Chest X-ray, PA view. Patient: 24 years old, sex M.
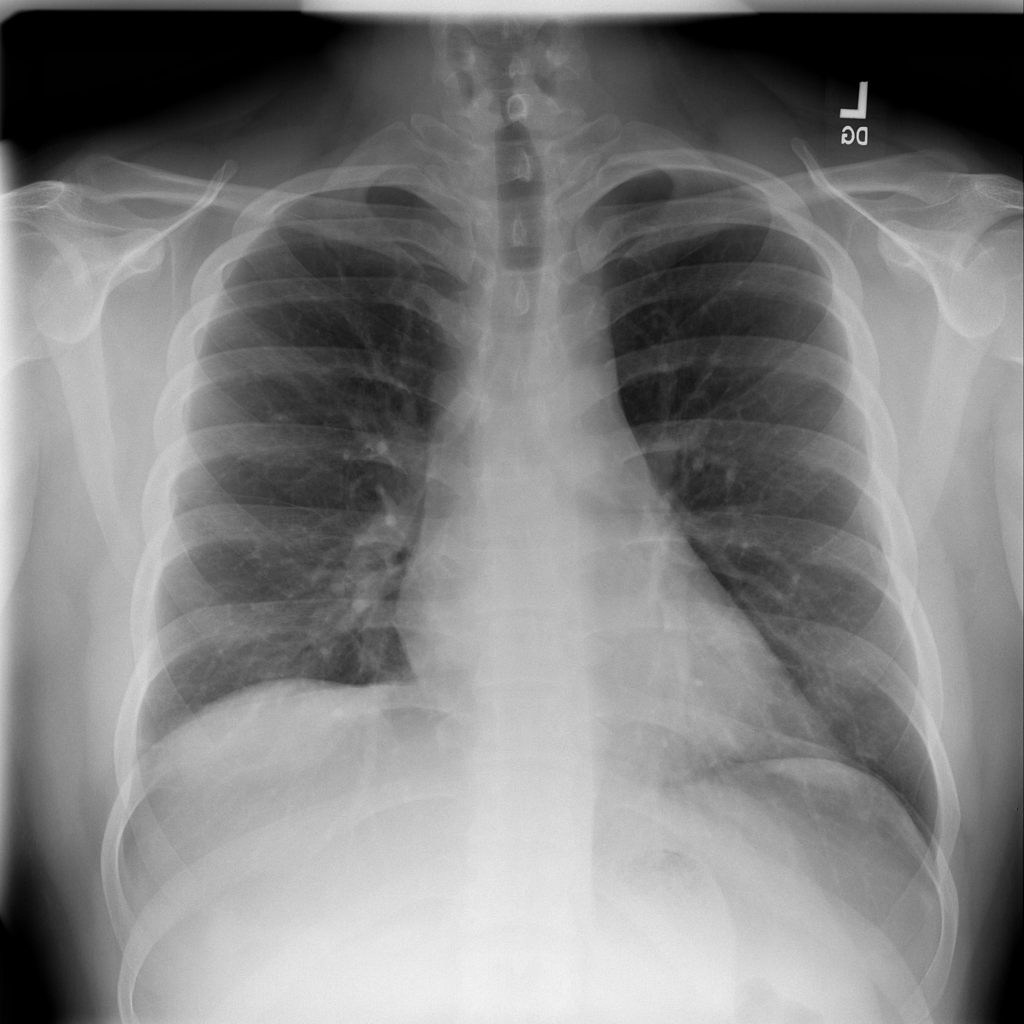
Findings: No Finding